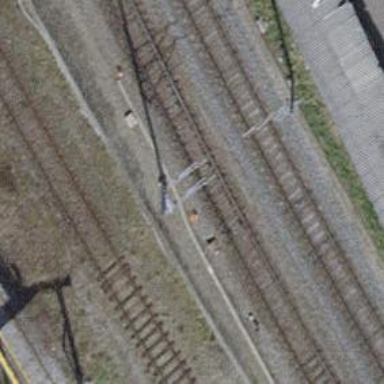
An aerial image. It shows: Railway switch.